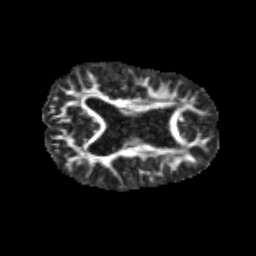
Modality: FA
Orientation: axial
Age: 9
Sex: male
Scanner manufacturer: siemens
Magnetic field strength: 3 T
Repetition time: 3.8 s
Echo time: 0.07 s